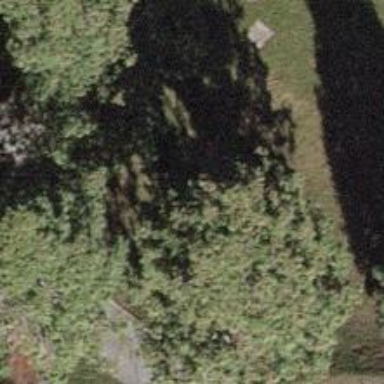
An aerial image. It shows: Natural monument: tree that is tourist attraction.